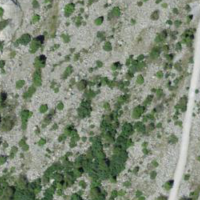
EUNIS habitat code: 47
Species observed at this site:
Chamaenerion dodonaei
Larix decidua